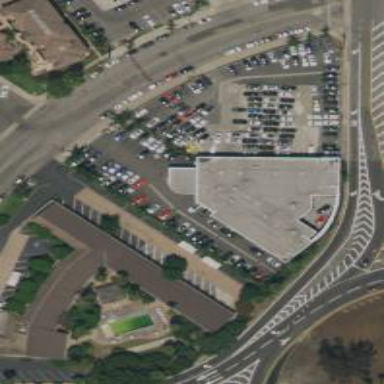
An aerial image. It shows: Commercial building housing car shop.